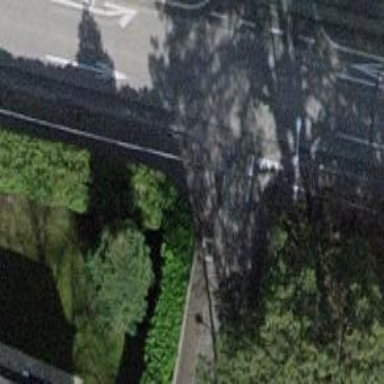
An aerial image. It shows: Unmarked crossing on the road.